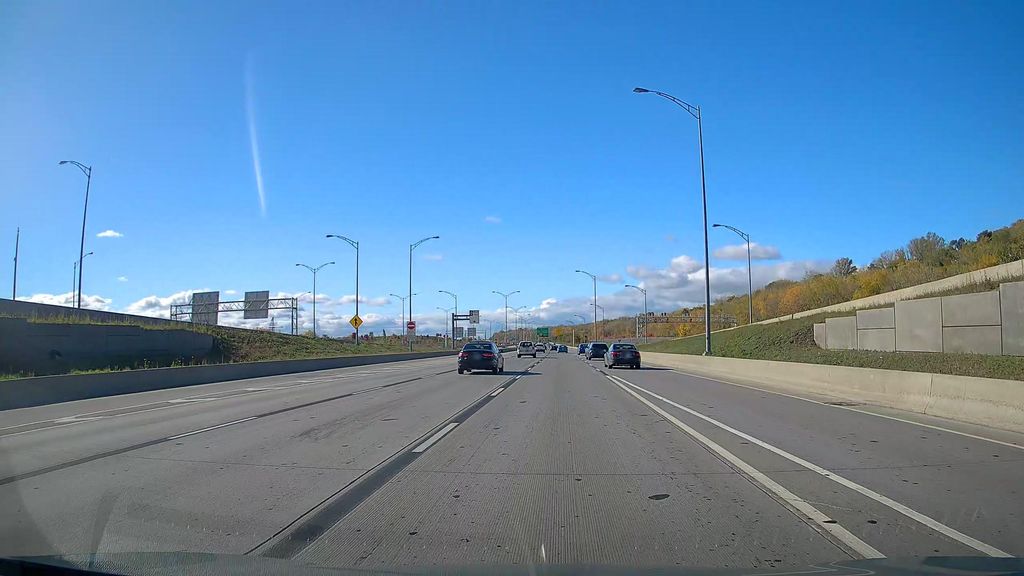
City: montreal